Aerial crown-view tile of a tropical tree (Barro Colorado Island, Panama), acquired 20241112:
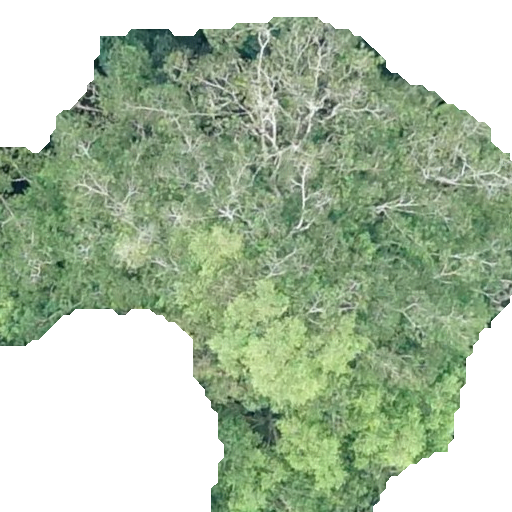
Species: Hura crepitans
GBIF accepted scientific name: Hura crepitans
Crown area: 298.132 m²